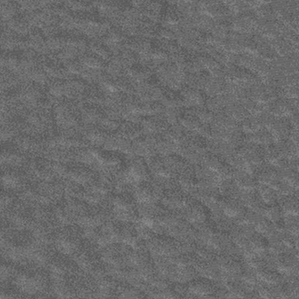
Label: frost